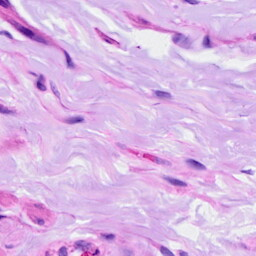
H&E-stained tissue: Ovarian